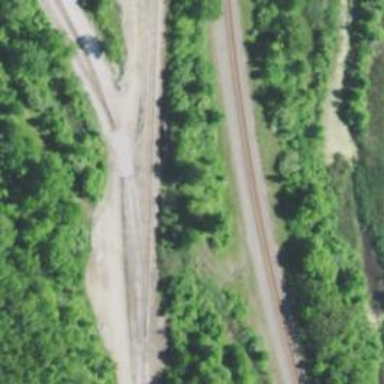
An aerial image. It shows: Abandoned railway.